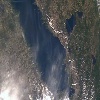
Label: land